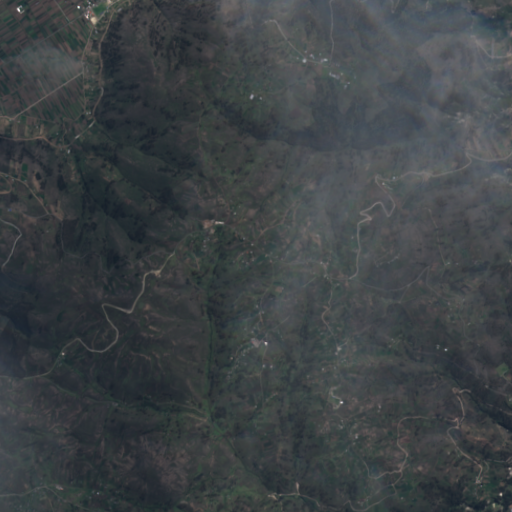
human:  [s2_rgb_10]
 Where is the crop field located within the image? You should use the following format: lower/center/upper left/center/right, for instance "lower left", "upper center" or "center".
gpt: The crop field is located in the upper left of the image.
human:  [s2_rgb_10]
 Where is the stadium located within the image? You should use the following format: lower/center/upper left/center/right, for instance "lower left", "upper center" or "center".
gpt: The stadium is located in the lower right of the image.
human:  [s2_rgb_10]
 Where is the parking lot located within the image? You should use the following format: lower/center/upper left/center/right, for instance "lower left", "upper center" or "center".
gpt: There is no parking lot in the image.